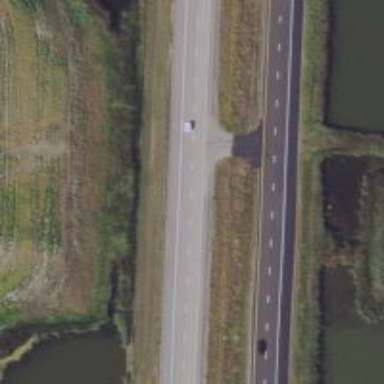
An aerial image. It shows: Asphalt trunk highway.